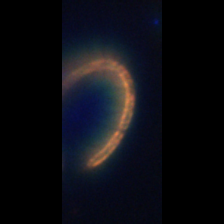
Taxon: Guinardia
Group: Diatoms